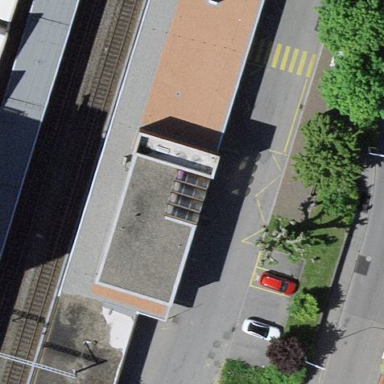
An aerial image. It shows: Train station building with flat roof.